Field crop: maize
Growth stage: 1
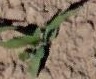
Species: maize